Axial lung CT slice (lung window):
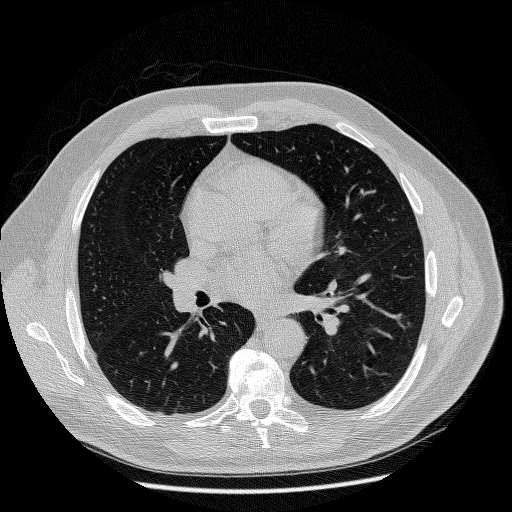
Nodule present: no